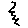
Label: zigzag